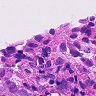
Metastatic tissue present: yes